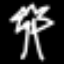
Label: palm tree